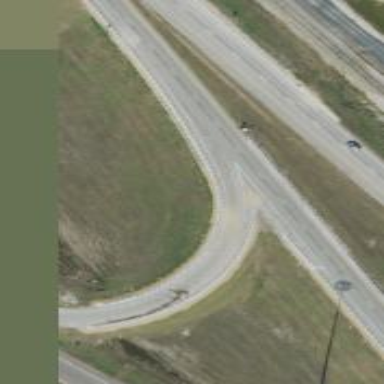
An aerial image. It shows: Trunk link highway.